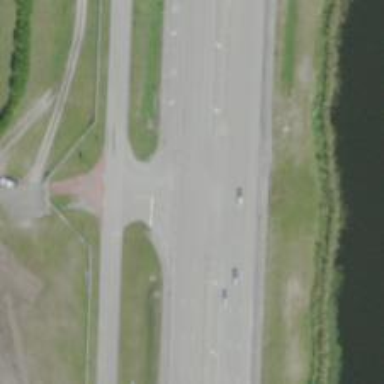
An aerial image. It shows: Secondary road with asphalt surface.